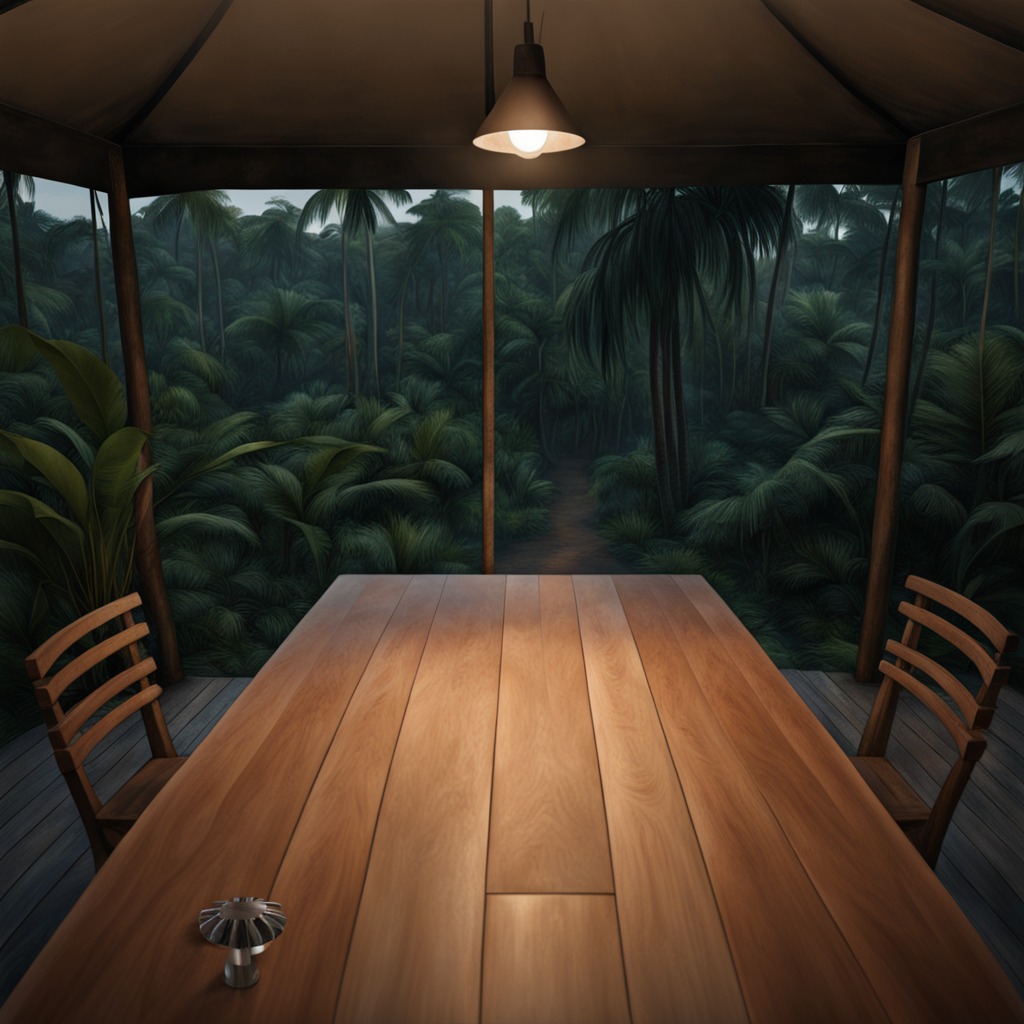
A steel gear with teeth is lying on the wooden table inside a jungle field workshop tent at night.